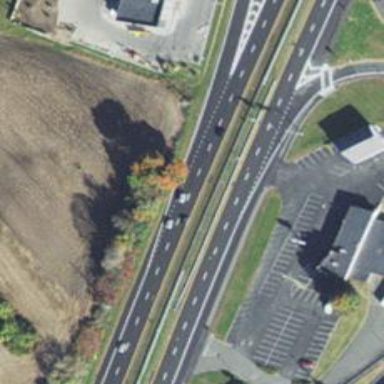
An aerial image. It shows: Expressway with asphalt surface categorized as trunk highway.